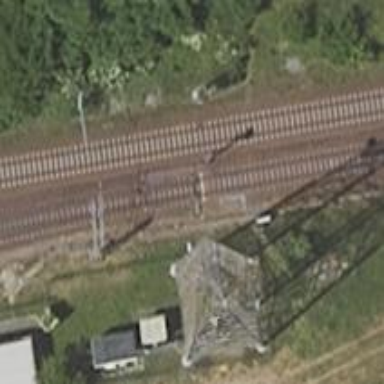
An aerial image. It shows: Railway switch.